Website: macys
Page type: cart
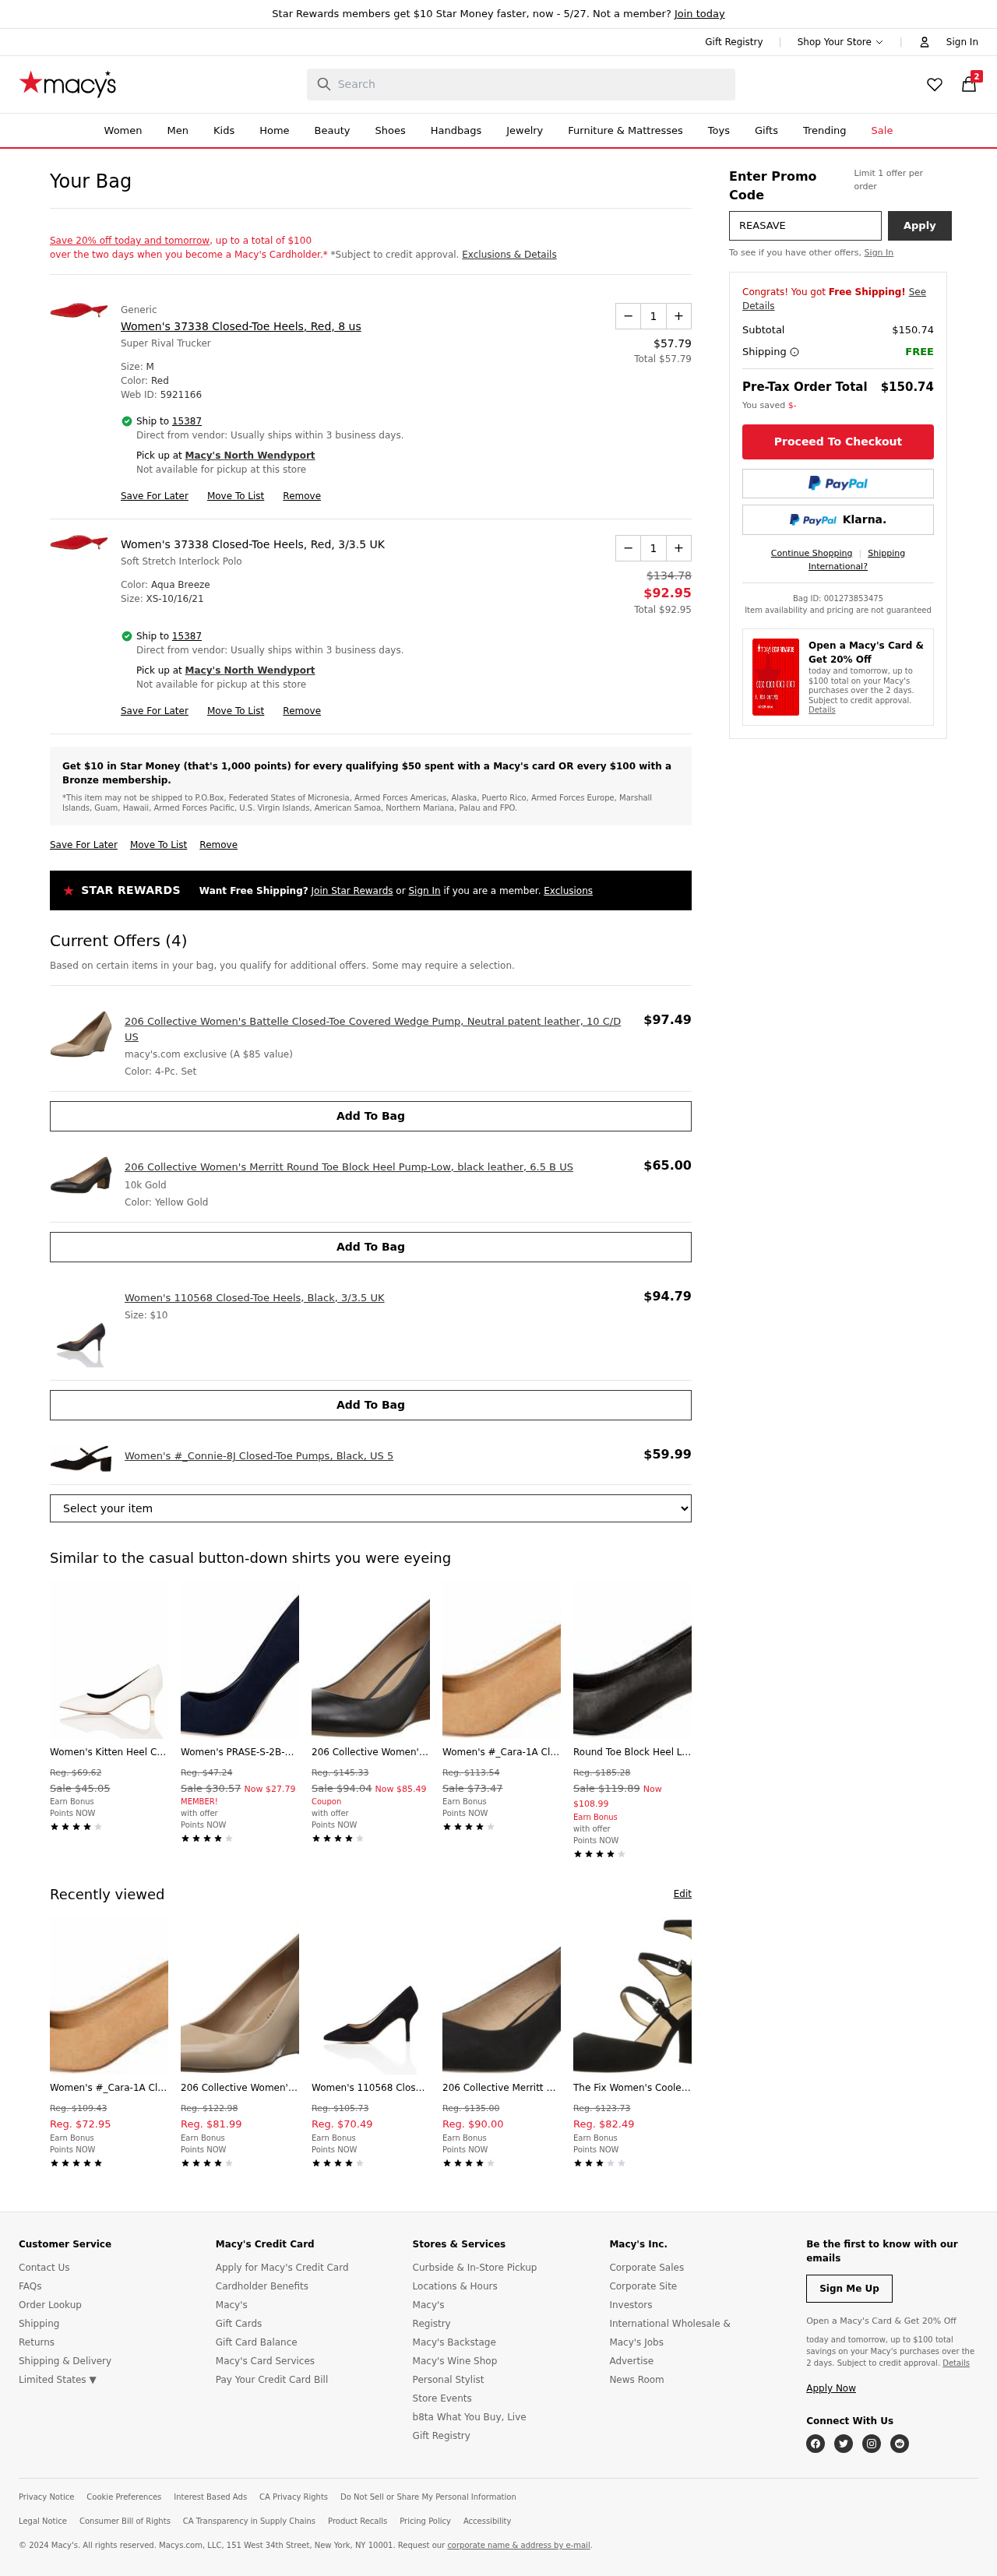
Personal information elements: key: PII_CITY
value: North Wendyport
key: PII_POSTCODE
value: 15387
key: PII_PROMO_CODE
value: REASAVE
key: PII_POSTCODE2
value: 15387
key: PII_CITY2
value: North Wendyport
Product elements: key: PRODUCT1_BRAND
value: Generic
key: PRODUCT1_NAME
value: Women's 37338 Closed-Toe Heels, Red, 8 us
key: PRODUCT1_PRICE
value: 57.79
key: PRODUCT1_QUANTITY
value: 1
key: PRODUCT2_NAME
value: Women's 37338 Closed-Toe Heels, Red, 3/3.5 UK
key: PRODUCT2_PRICE
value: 92.95
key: PRODUCT2_QUANTITY
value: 1
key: PRODUCT3_NAME
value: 206 Collective Women's Battelle Closed-Toe Covered Wedge Pump, Neutral patent leather, 10 C/D US
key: PRODUCT3_PRICE
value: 97.49
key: PRODUCT4_NAME
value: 206 Collective Women's Merritt Round Toe Block Heel Pump-Low, black leather, 6.5 B US
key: PRODUCT4_PRICE
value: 65
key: PRODUCT5_NAME
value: Women's 110568 Closed-Toe Heels, Black, 3/3.5 UK
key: PRODUCT5_PRICE
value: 94.79
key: PRODUCT6_NAME
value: Women's #_Connie-8J Closed-Toe Pumps, Black, US 5
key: PRODUCT6_PRICE
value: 59.99
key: PRODUCT1_TOTAL
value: Total $57.79
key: PRODUCT2_ORIGINAL_PRICE
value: $134.78
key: PRODUCT2_TOTAL
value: Total $92.95
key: PRODUCT7_NAME
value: Women's Kitten Heel Court Closed-Toe Pumps, White, US-0 / Asia Size s
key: PRODUCT7_ORIGINAL_PRICE
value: Reg. $69.62
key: PRODUCT7_SALE_PRICE
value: Sale $45.05
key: PRODUCT8_NAME
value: Women's PRASE-S-2B-6 Court Closed-Toe Pumps, Blue Navy, 2
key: PRODUCT8_ORIGINAL_PRICE
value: Reg. $47.24
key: PRODUCT8_SALE_PRICE
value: Sale $30.57
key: PRODUCT8_PRICE
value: Now $27.79
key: PRODUCT9_NAME
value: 206 Collective Women's Battelle Closed-Toe Covered Wedge Pump, black leather, 11.5 C/D US
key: PRODUCT9_ORIGINAL_PRICE
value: Reg. $145.33
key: PRODUCT9_SALE_PRICE
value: Sale $94.04
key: PRODUCT9_PRICE
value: Now $85.49
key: PRODUCT10_NAME
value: Women's #_Cara-1A Closed-Toe Pumps, Brown Camel, 6 us
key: PRODUCT10_ORIGINAL_PRICE
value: Reg. $113.54
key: PRODUCT10_SALE_PRICE
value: Sale $73.47
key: PRODUCT11_NAME
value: Round Toe Block Heel Leather Court, Women’s Closed-Toe Pumps
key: PRODUCT11_ORIGINAL_PRICE
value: Reg. $185.28
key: PRODUCT11_SALE_PRICE
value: Sale $119.89
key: PRODUCT11_PRICE
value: Now $108.99
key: PRODUCT12_NAME
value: Women's #_Cara-1A Closed-Toe Pumps, Brown Camel, 5 UK
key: PRODUCT12_ORIGINAL_PRICE
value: Reg. $109.43
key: PRODUCT12_PRICE
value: Reg. $72.95
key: PRODUCT13_NAME
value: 206 Collective Women's Battelle Closed-Toe Covered Wedge Pump, Neutral patent leather, 7 C/D US
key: PRODUCT13_ORIGINAL_PRICE
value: Reg. $122.98
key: PRODUCT13_PRICE
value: Reg. $81.99
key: PRODUCT14_NAME
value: Women's 110568 Closed-Toe Heels, Black, 3/3.5 UK
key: PRODUCT14_ORIGINAL_PRICE
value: Reg. $105.73
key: PRODUCT14_PRICE
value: Reg. $70.49
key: PRODUCT15_NAME
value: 206 Collective Merritt Round Toe Block Heel Pump-Low, Black Suede, UK 6.5
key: PRODUCT15_ORIGINAL_PRICE
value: Reg. $135.00
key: PRODUCT15_PRICE
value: Reg. $90.00
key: PRODUCT16_NAME
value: The Fix Women's Cooley Three Buckle Closed-Toe Mary Jane Dress Pump,Black,8 B US
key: PRODUCT16_ORIGINAL_PRICE
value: Reg. $123.73
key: PRODUCT16_PRICE
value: Reg. $82.49
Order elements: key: ORDER_NUM_ITEMS
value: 2
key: ORDER_SUBTOTAL
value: $150.74
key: ORDER_SUBTOTAL2
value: $150.74
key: ORDER_ID
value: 001273853475
Search elements: key: HEADER_SEARCH
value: Search